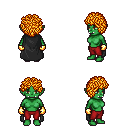
a pixel art fantasy rpg character, female body template, orc, green skin, black cape, red pants, light blonde curly afro hairstyle, gold gloves, four views (front, back, left, right), 2x2 character sprite sheet, small pixel art, hard edges, no anti-aliasing